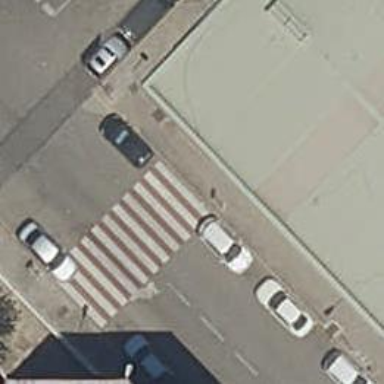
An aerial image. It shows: Uncontrolled crossing on the road.